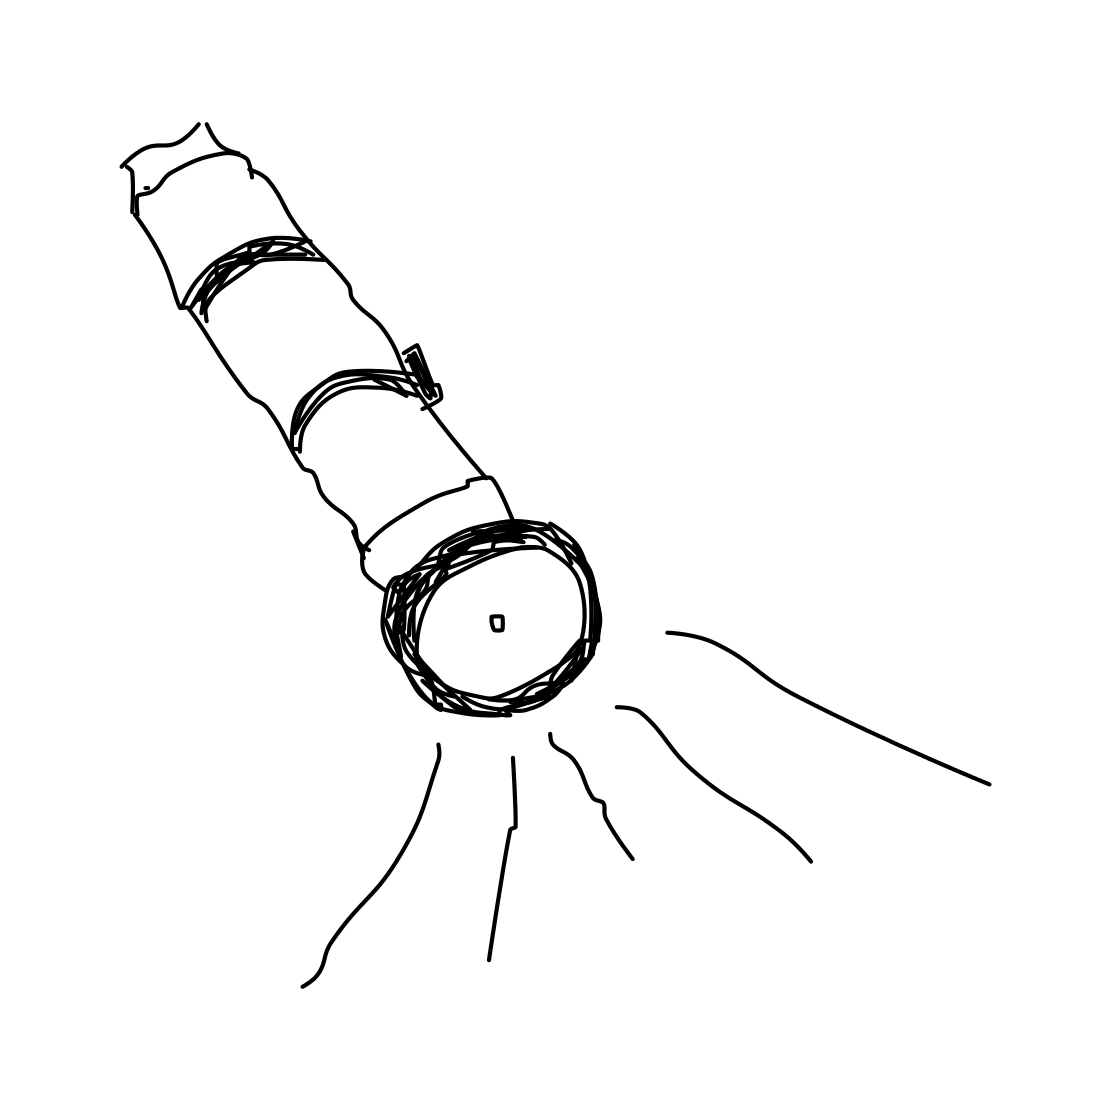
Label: flashlight